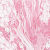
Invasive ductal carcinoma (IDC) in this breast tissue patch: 0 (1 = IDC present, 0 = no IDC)